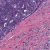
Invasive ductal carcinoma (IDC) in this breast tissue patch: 0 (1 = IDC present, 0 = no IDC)